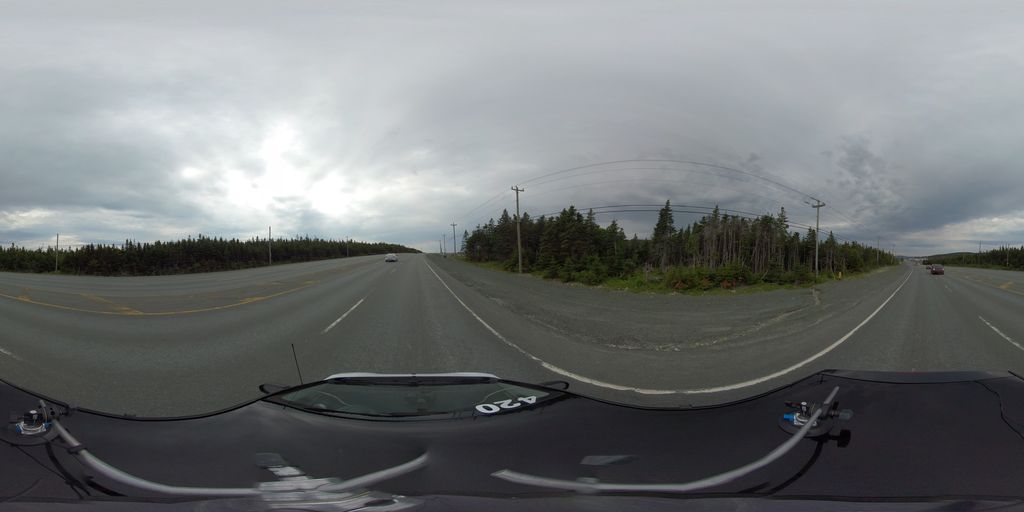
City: st_johns